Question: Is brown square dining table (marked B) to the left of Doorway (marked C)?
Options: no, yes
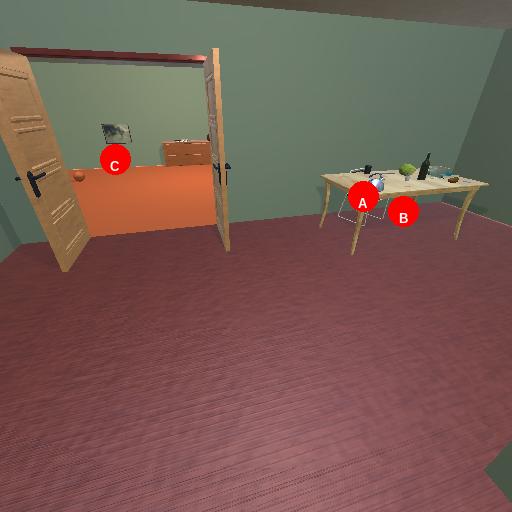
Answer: no